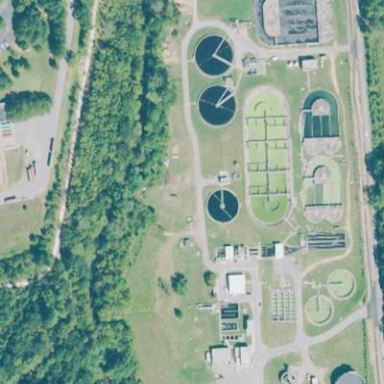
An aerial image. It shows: View of wastewater plant.